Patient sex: F
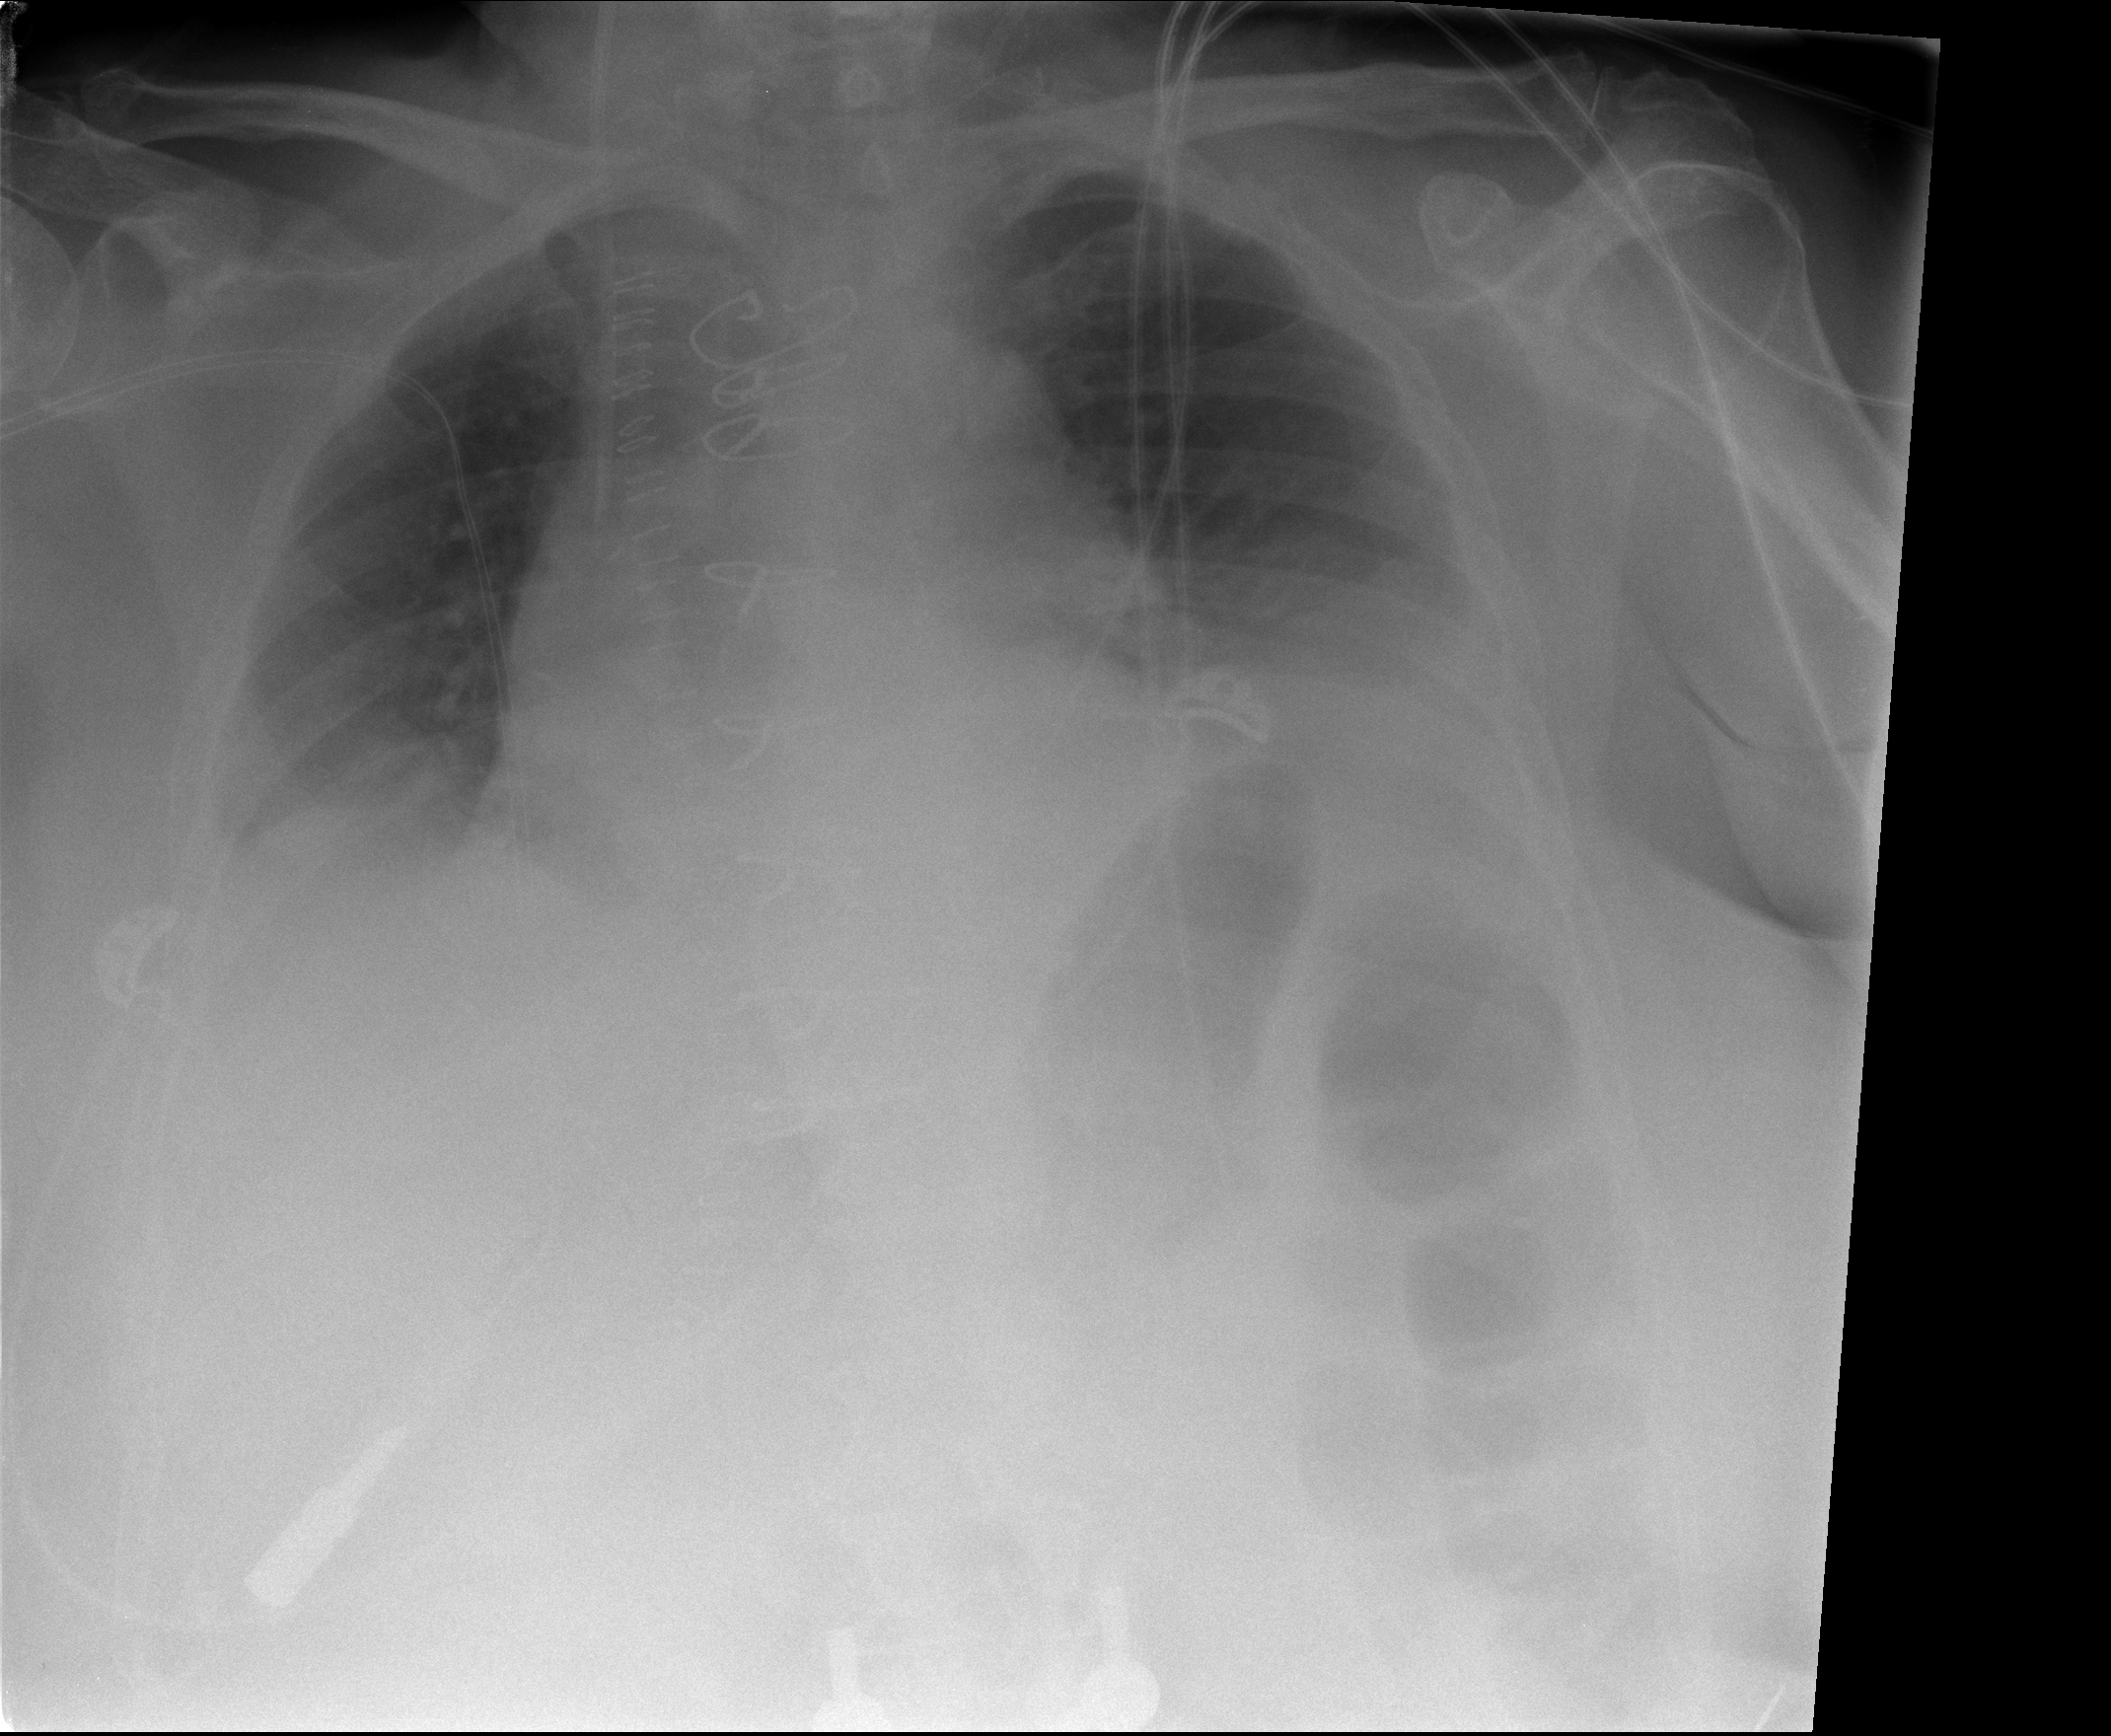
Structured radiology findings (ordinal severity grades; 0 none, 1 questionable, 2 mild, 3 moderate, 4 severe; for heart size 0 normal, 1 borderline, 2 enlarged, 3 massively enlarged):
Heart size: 2
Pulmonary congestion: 2
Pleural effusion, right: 2
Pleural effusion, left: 2
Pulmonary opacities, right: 0
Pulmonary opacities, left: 1
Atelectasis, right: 2
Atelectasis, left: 2